Question: I don't know what I am doing wrong. The size of the tableviewcell is wrong.
How do I reduce the size of the area where "prototype cells" is standing? I can't find it.

What do I have to change in the storyboard to reduce it.
I am using Tableview in a normal Viewcontroller
In a Tableviewcontroller it looks normal
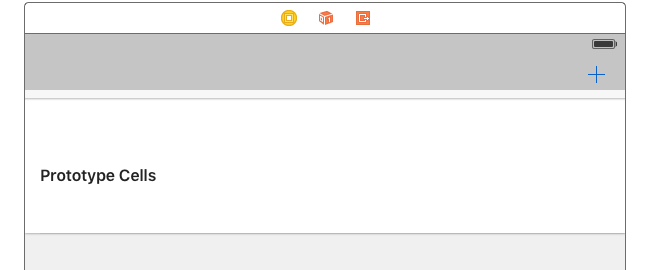
Answer: Here's how to change this behaviour:
From the Interface Builder:
- 'view controller'- 'Adjust scroll view insets'-